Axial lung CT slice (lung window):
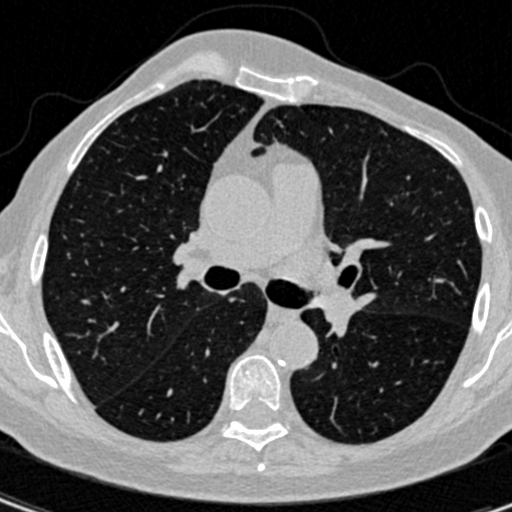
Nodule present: no